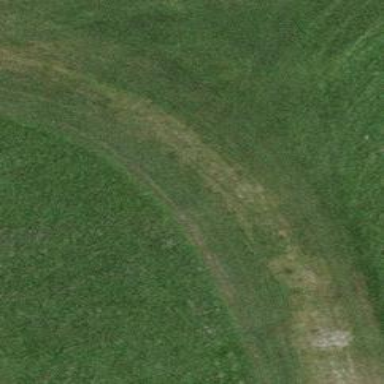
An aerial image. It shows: Taxiway at the airport covered with grass.